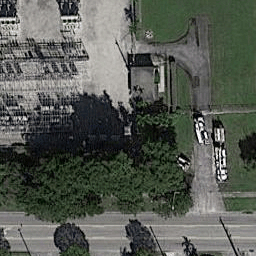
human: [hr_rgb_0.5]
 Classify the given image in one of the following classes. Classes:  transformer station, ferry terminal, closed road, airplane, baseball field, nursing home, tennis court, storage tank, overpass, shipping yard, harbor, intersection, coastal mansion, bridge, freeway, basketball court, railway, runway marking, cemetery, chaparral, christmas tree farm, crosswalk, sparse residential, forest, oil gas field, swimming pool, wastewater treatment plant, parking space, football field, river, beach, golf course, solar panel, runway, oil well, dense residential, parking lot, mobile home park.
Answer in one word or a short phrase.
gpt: transformer station